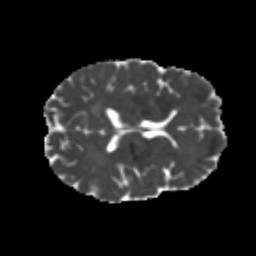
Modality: MD
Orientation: axial
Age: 24
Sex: male
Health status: healthy
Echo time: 0.074 s